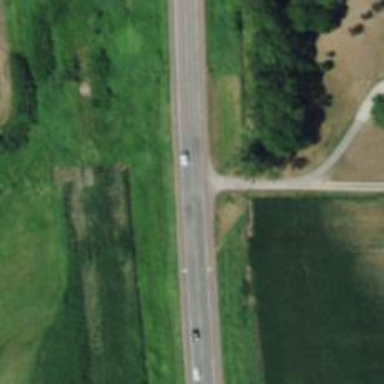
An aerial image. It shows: Asphalt trunk highway.